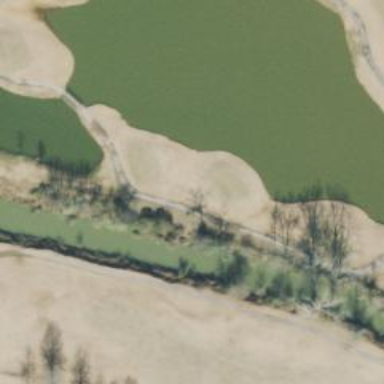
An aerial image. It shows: Path used for both walking and golf.